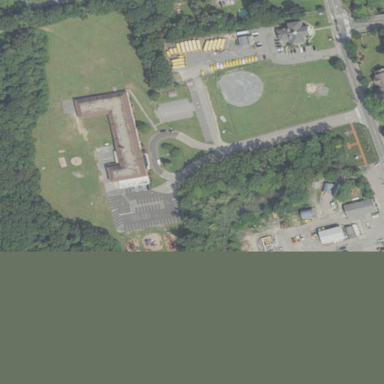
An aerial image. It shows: School.